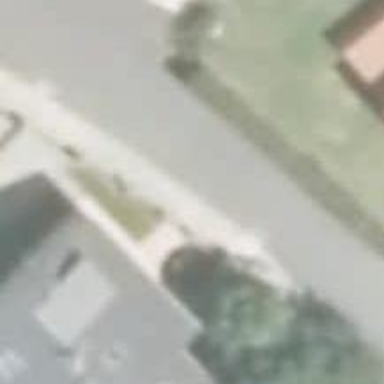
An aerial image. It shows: Asphalt road designated as living street.